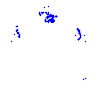
Particle: pion